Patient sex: M
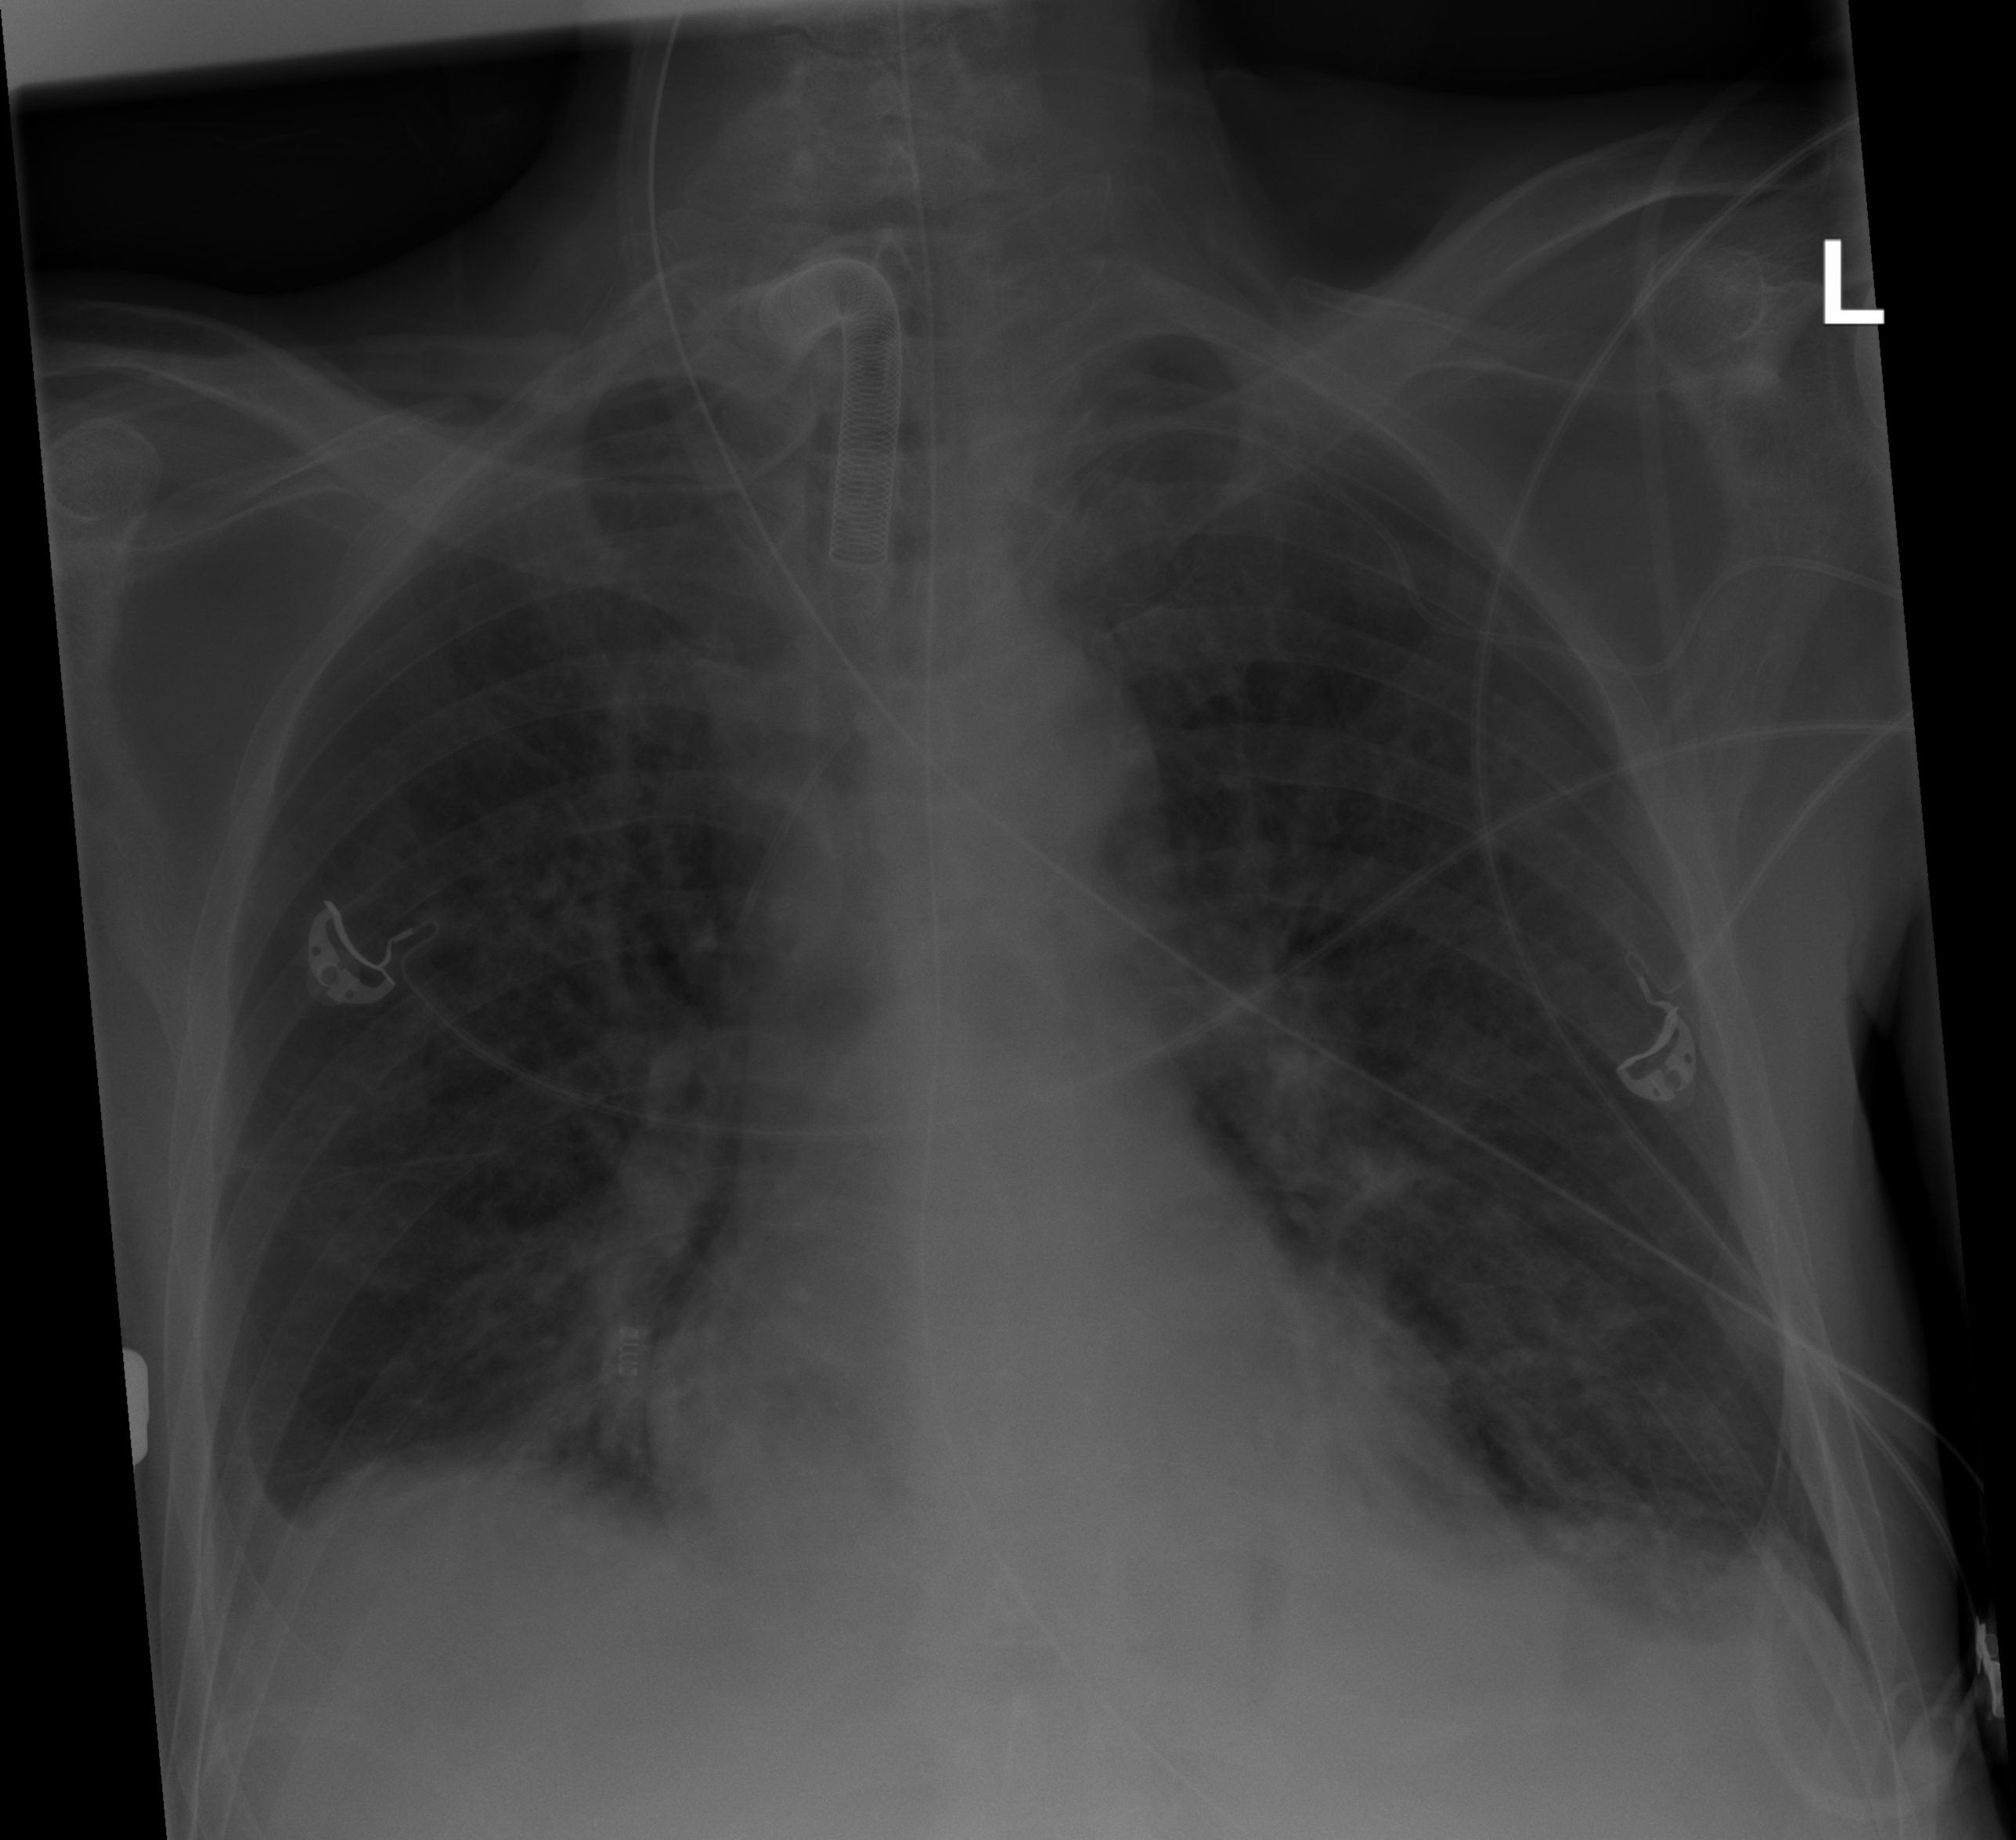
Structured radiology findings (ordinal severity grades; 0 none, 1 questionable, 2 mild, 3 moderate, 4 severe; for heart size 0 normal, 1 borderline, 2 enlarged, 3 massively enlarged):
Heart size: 0
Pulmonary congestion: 2
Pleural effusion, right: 2
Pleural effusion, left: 2
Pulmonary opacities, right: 1
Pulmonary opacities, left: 1
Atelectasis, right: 2
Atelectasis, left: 2